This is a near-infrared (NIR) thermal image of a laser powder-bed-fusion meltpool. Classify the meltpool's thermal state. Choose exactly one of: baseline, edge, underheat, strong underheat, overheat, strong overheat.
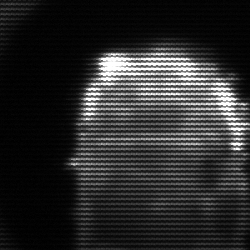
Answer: baseline